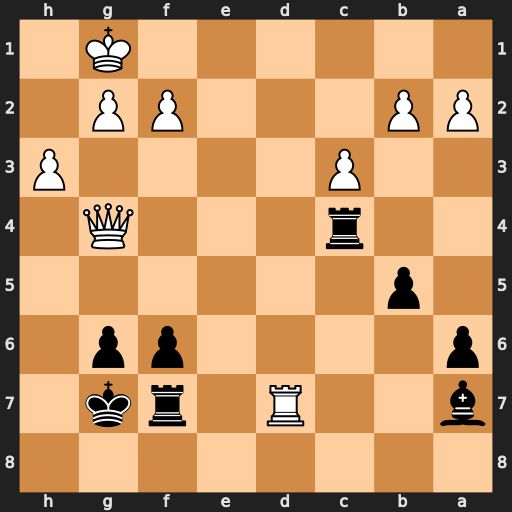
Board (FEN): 8/b2R1rk1/p4pp1/1p6/2r3Q1/2P4P/PP3PP1/6K1
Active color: b
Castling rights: -
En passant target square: -
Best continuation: Rxg4 Rxf7+ Kxf7